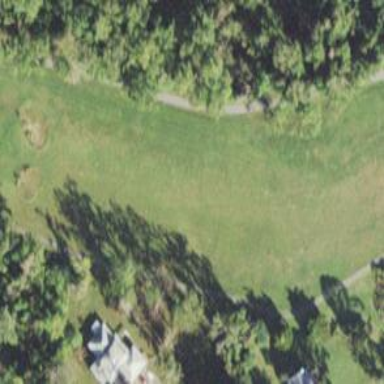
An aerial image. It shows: Well-maintained grass fairway on golf course.